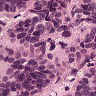
Metastatic tissue present: yes